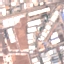
Land use / land cover class: Industrial